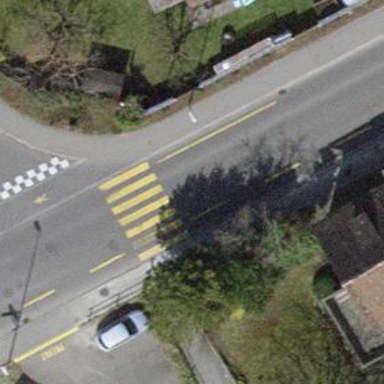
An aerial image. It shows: Marked crossing on the road.